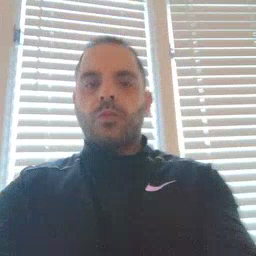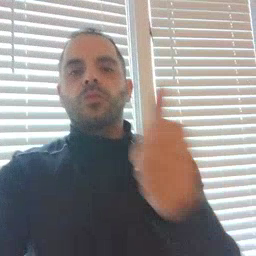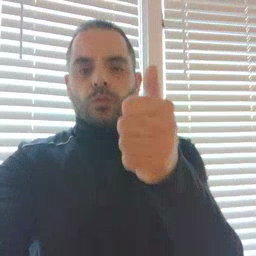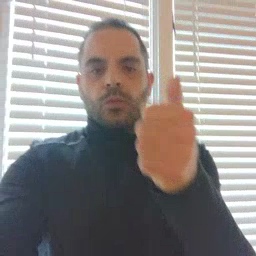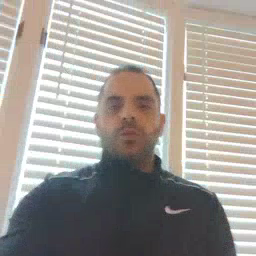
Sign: yourself